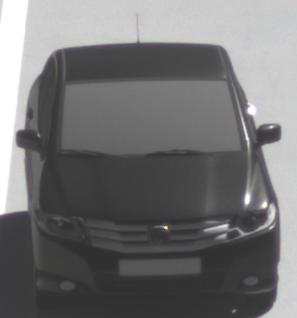
Make: Honda
Model: City
Detailed model: Gen. 6
Model produced from: 2008
Model produced until: 2013
Doors: 4
Color: black
Road condition: wet road
Daytime: midday
Contrast: high contrast